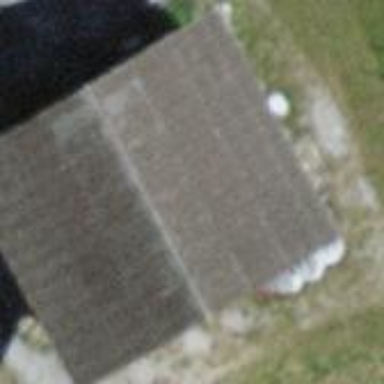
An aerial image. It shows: Barn.